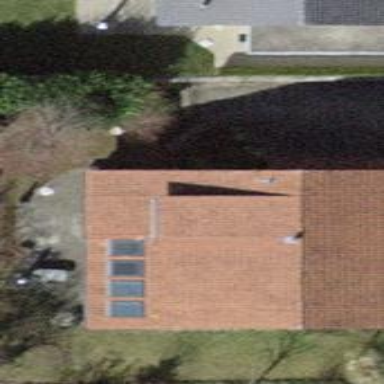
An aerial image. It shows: Gabled house with gabled roof.